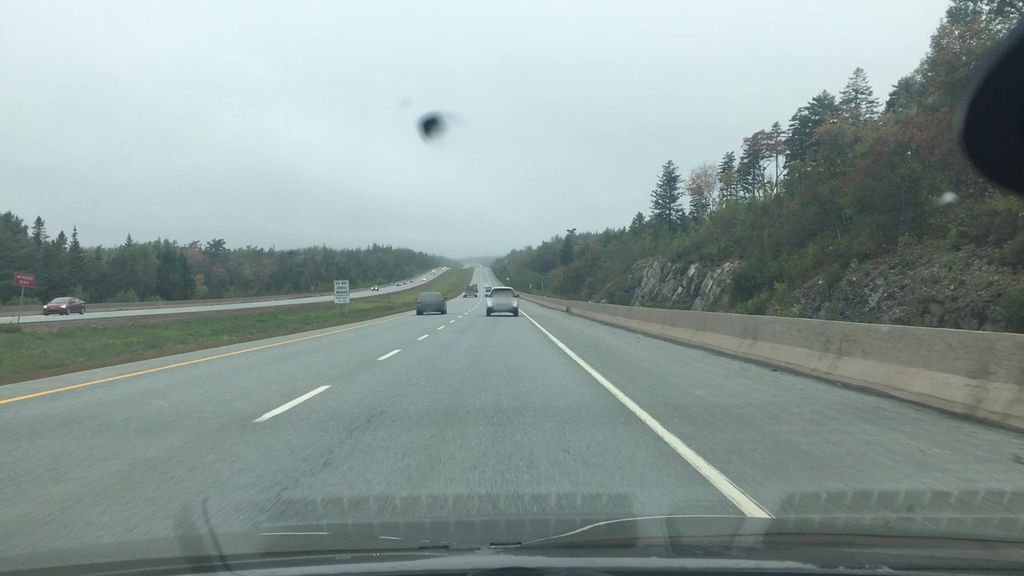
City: halifax